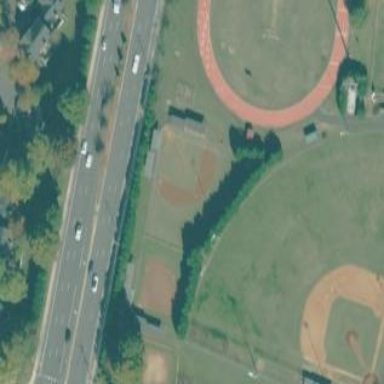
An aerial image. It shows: Baseball pitch for leisure and sports activities.